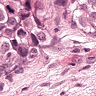
Metastatic tissue present: yes